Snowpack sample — Buffalo Mountain, Silverthorne, Colorado, USA (1/25/25, 10:11 AM MST)
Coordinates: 39.6222, -106.1139
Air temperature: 22 °F
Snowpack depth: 110 cm
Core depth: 40 cm
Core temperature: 46.4 °F
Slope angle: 12°, slope face: 102°
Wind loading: high
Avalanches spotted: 0
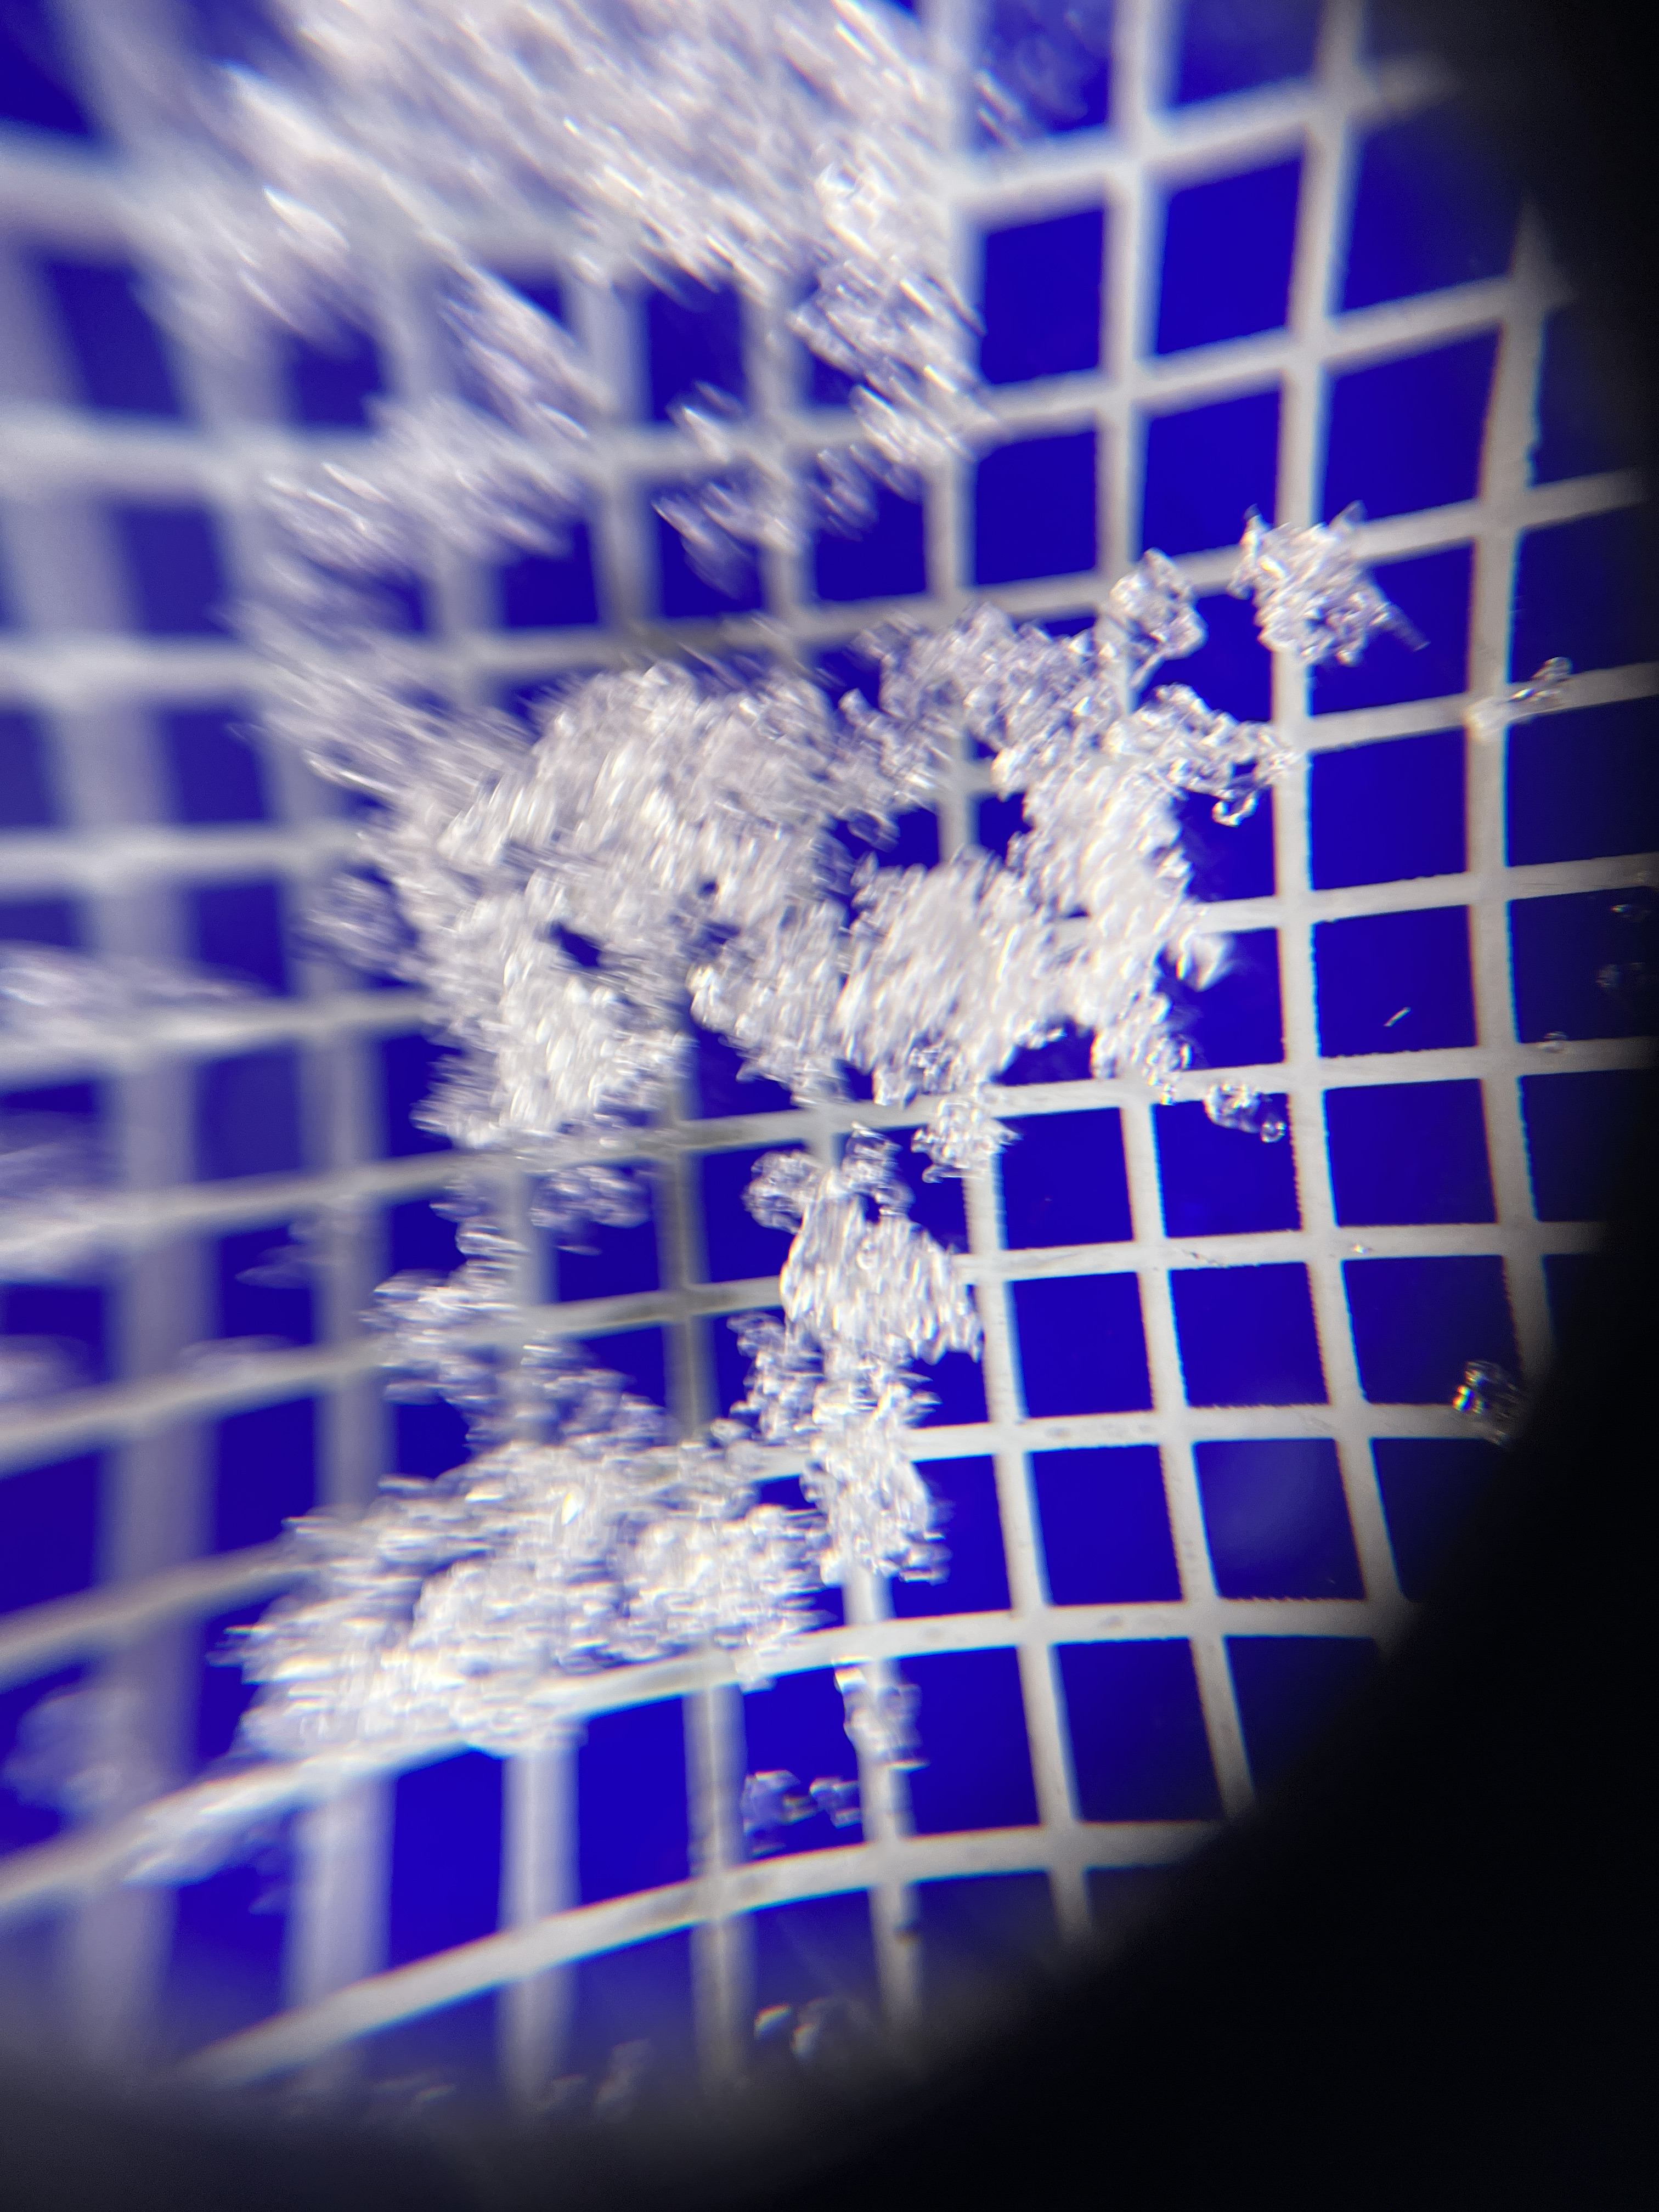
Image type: magnified_profile
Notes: No avalanches nearby, collected on the outskirts of a fire break 15 meters from the treeline, on way to Buffalo and Red Mountain